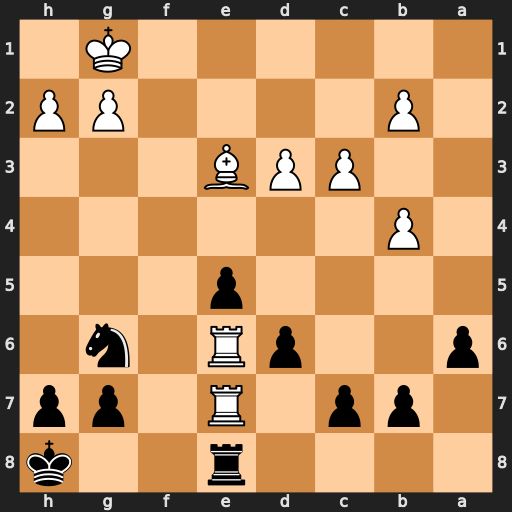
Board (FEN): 4r2k/1pp1R1pp/p2pR1n1/4p3/1P6/2PPB3/1P4PP/6K1
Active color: b
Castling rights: -
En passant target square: -
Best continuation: Rxe7 Rxe7 Nxe7